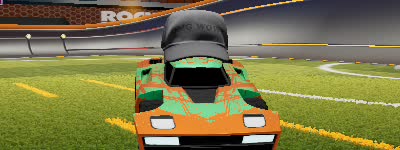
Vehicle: breakout